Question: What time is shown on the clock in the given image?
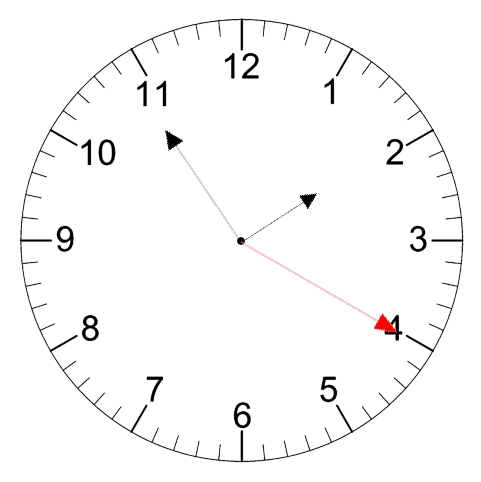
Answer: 01:54:20